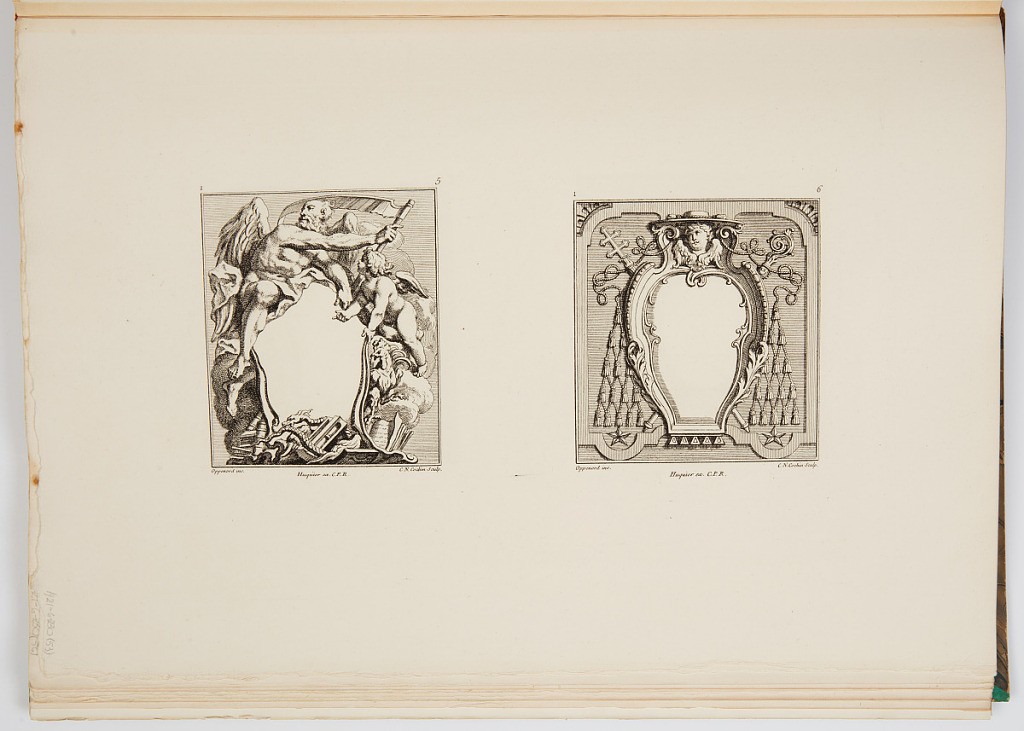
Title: Designs for Cartouches
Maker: Gilles-Marie Oppenord, French, 1672–1742
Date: ca. 1900
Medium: Photomechanical print
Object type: Bound print
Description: Two designs for cartouches. The cartouche on the left has on its top Father Time and a winged putto. The cartouche on the right has to its sides braided tassels. Both plates are signed and numbered.